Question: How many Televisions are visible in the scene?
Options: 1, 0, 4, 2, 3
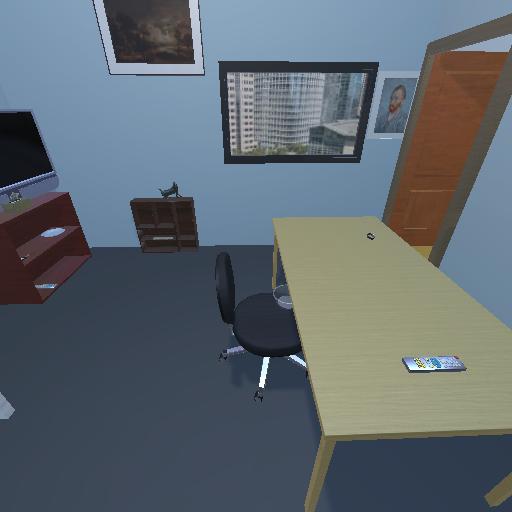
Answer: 1